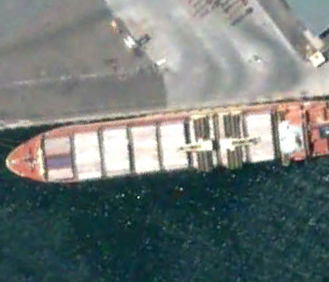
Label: Container_ship